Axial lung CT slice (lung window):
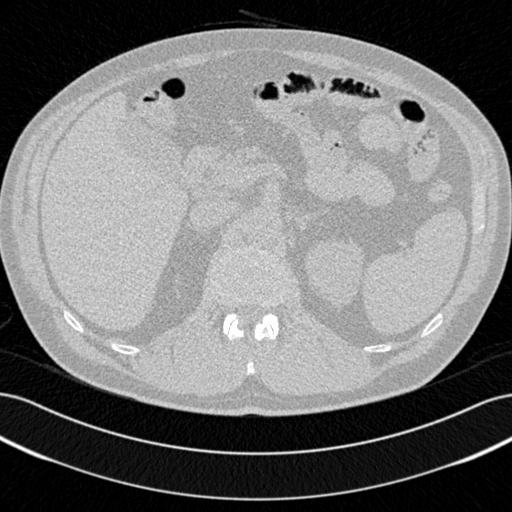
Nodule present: no